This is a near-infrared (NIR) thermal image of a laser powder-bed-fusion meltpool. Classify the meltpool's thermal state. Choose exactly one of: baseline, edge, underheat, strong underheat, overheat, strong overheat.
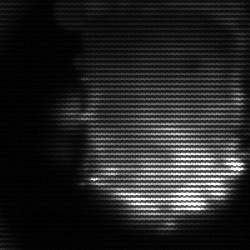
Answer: baseline